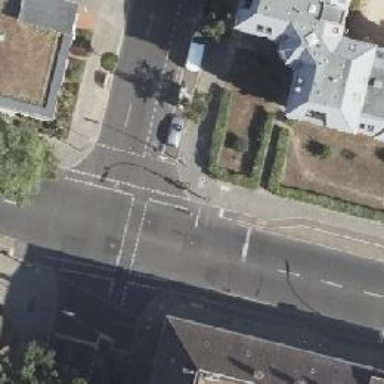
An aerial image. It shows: Crossing with traffic signals.